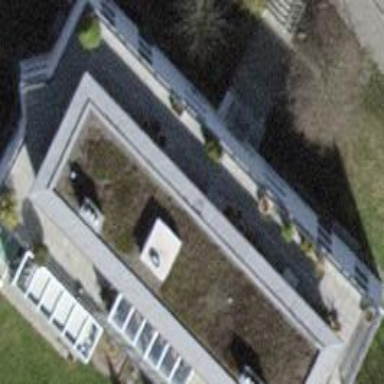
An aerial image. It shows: Apartment building with flat roof.